九年级 · 立体几何学
如图, 在桌面上放置一个正方体, 正方体的棱长为 $2 \mathrm{~cm}$, 点 $B$ 为一条棱的中点. 蚂蚁在正方体表面爬行, 从点 $A$ 爬到点 $B$ 的最短路程是 ( )

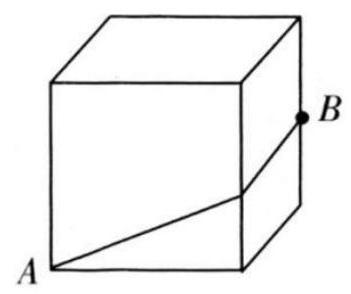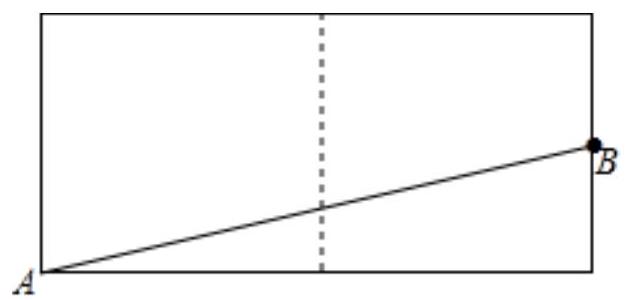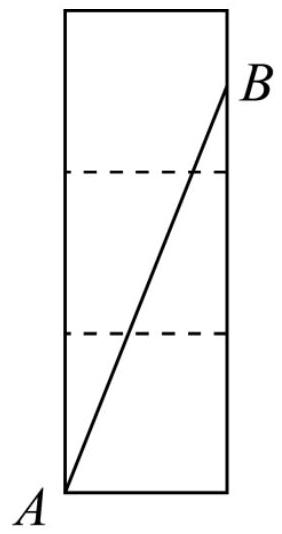
A. $\sqrt{10} \mathrm{~cm}$
B. $4 \mathrm{~cm}$
C. $\sqrt{17} \mathrm{~cm}$
D. $5 \mathrm{~cm}$

第 II 卷（非选择题）
答案: C
解析: 【分析】

本题考查平面展开最短路径问题, 关键是知道两点之间线段最短, 找到起点终点, 根据勾股定理求出. 分两种情况求出路径长, 比较大小, 求出最短路径.

【解答】

解: (1)如图,

它运动的最短路程 $A B=\sqrt{(2+2)^{2}+\left(\frac{2}{2}\right)^{2}}=\sqrt{17}(\mathrm{~cm})$,

(2) 如图,

它运动的最短路程 $A B=\sqrt{2^{2}+(2+2+1)^{2}}=\sqrt{29}(\mathrm{~cm})$,

$\because \sqrt{17}(\mathrm{~cm})<\sqrt{29}(\mathrm{~cm})$,

$\therefore$ 从点 $A$ 爬到点 $B$ 的最短路程是 $\sqrt{17}(\mathrm{~cm})$,

故选 $C$.